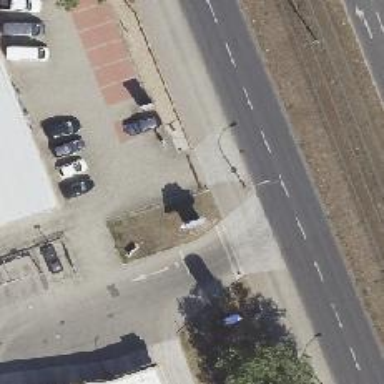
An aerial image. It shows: Service road.